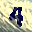
Label: 4